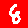
Digit: 8